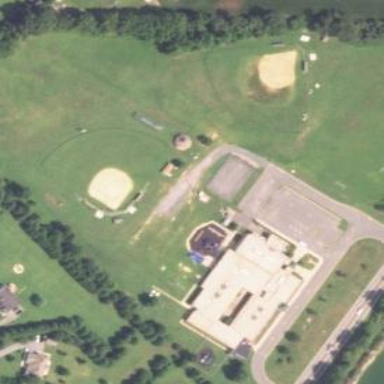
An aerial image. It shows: School.